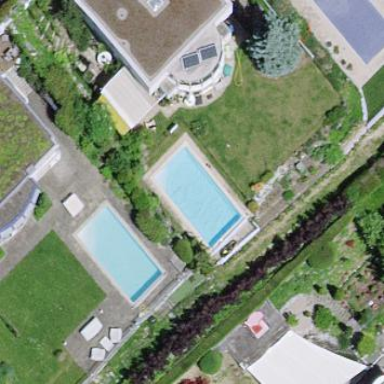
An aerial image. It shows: Swimming pool located in leisure land.